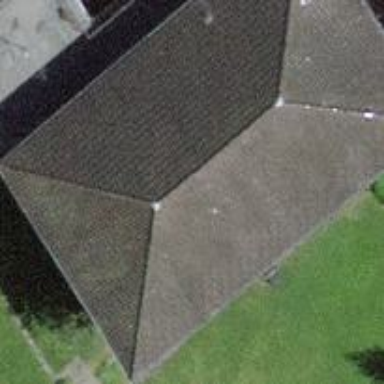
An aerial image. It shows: Detached building.